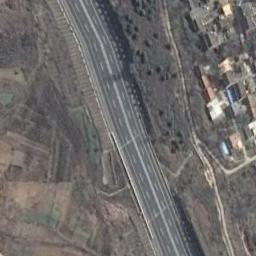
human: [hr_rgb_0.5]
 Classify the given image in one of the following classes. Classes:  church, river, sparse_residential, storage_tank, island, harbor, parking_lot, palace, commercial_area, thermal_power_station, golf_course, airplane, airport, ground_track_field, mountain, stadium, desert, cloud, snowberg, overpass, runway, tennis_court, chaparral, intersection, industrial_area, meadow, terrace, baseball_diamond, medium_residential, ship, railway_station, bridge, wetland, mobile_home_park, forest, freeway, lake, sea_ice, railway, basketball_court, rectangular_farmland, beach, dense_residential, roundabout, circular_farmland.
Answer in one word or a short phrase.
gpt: freeway